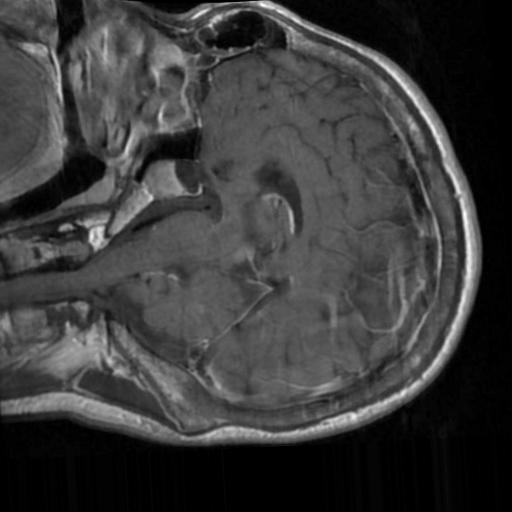
Label: brain_tumor